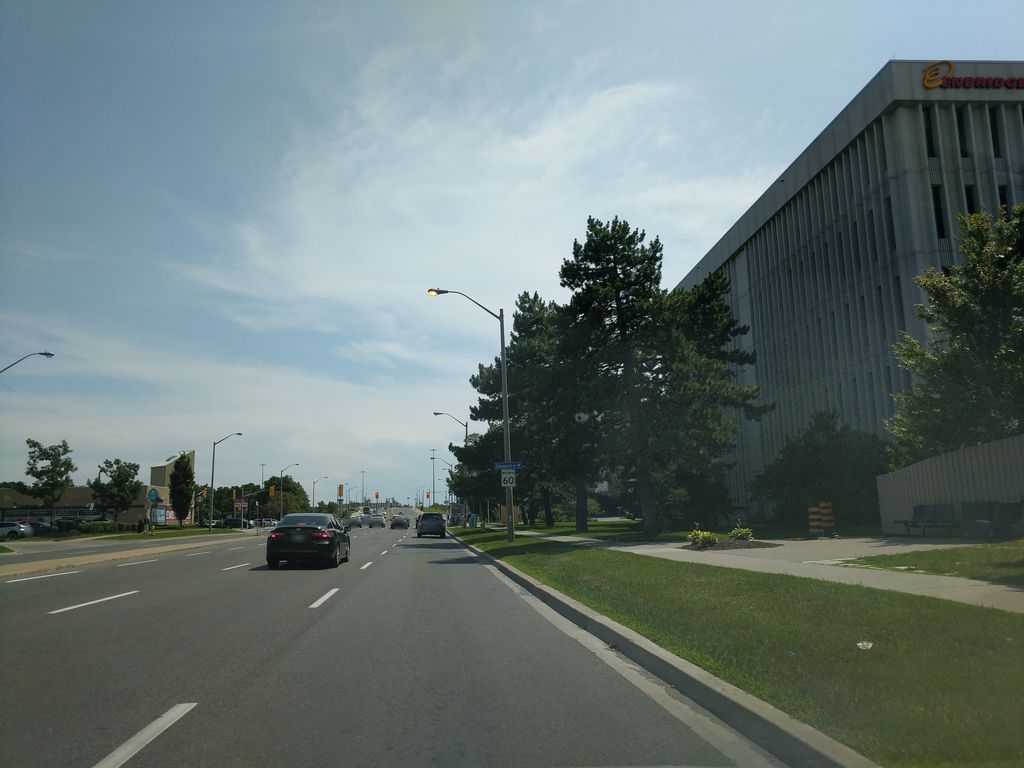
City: toronto